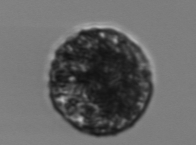
Label: Vicicitus_globosus